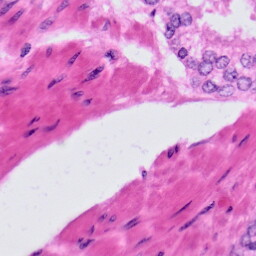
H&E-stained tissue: Prostate